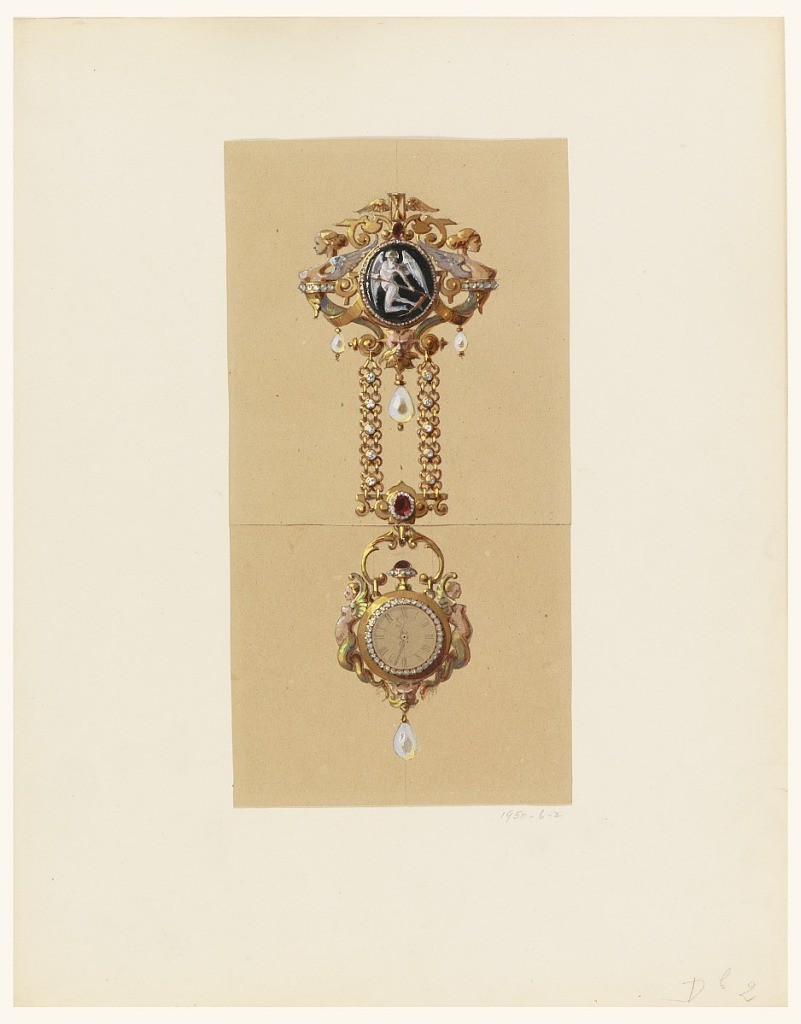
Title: Design for a Chatelaine with Watch
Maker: Alexis Falize, French, 1811–1898
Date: ca. 1875
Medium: Brush and gouache, gum varnish, graphite on buff-colored laid paper
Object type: Drawing
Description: Design for a diamond-encrusted golden watch hanging from a heavy golden brooch (chatelaine). Ornamented in neo-Renaissance style with pearls and rubies, this stunning jewel features a golden hour-glass and a figure of Father Time holding a scythe. Winged female sea creatures support the brooch and watch case.